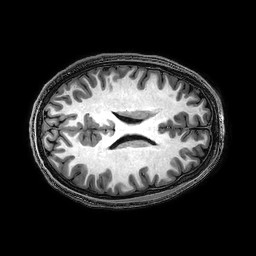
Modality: T1w
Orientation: axial
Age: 21
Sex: male
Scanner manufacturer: philips
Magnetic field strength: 3 T
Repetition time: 0.008328 s
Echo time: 0.00382 s